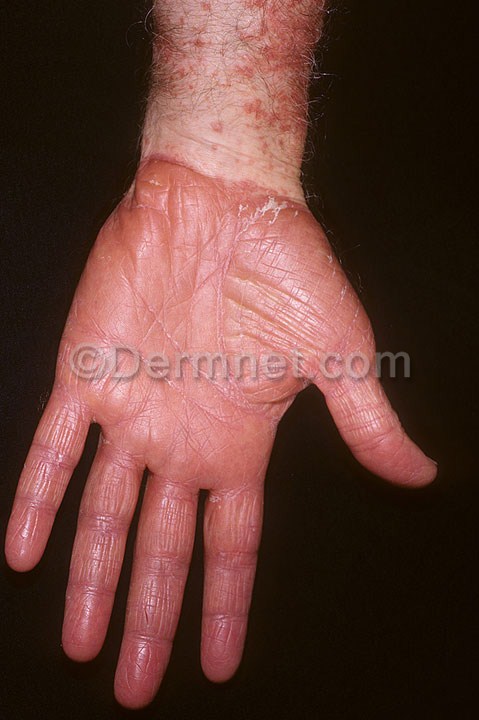
Disease: Psoriasis pictures Lichen Planus and related diseases